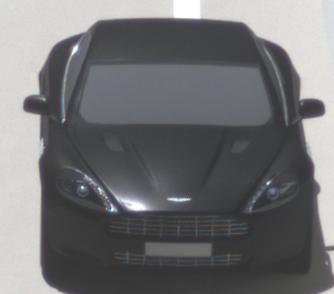
Make: Aston Martin
Model: Rapide
Detailed model: Rapide
Model produced from: 2010/03
Model produced until: 2013/07
Doors: 5
Color: black
Road condition: dry road
Daytime: midday
Contrast: high contrast